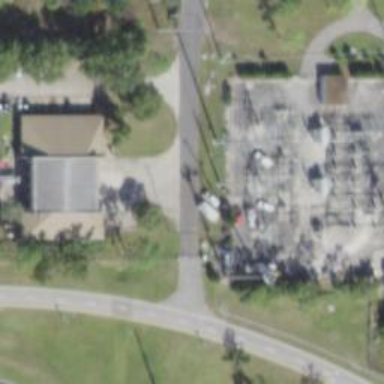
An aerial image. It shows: Switch used for power control.